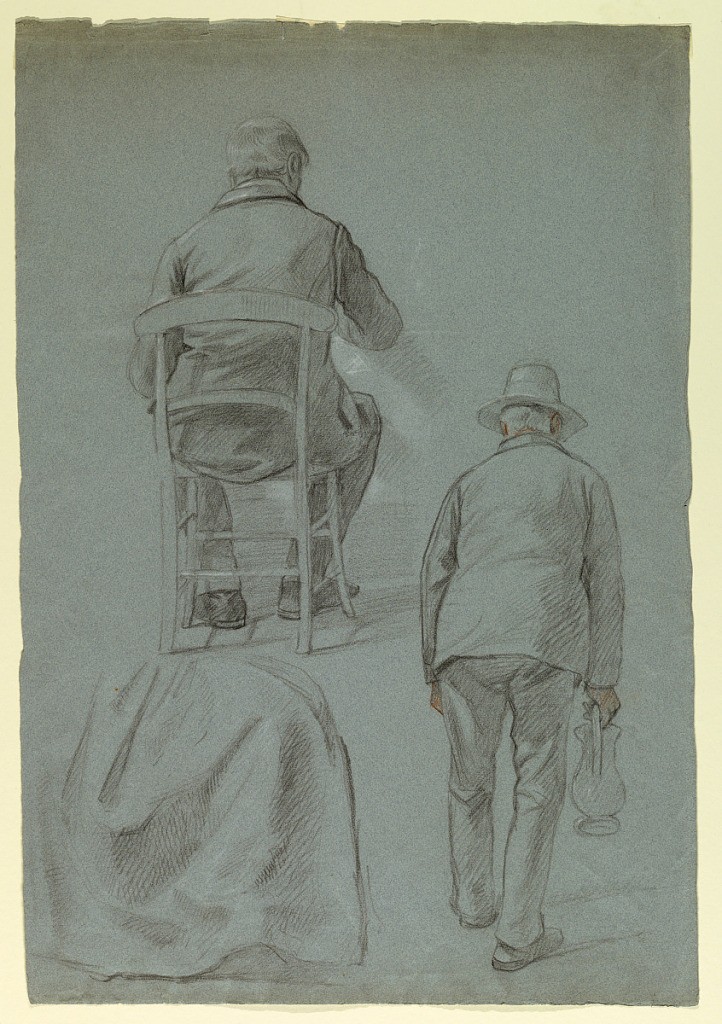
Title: Study of Two Men and Skirt Drapery for Mrs. Sheppard Gandy
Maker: Daniel Huntington, American, 1816–1906
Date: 1859
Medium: Black crayon, red crayon, white chalk on blue wove paper
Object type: Drawing
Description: Upper left, a man seated at a table with his back to the viewer. Lower right, a man walking away, with a pitcher in his right hand. Lower left, drapery study of a skirt. Verso: Portrait study of Mrs. Sheppard Gandy, seated.